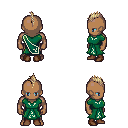
a pixel art fantasy rpg character, male body template, human, dark skin, sash dress, metal pants, white blonde mohawk hairstyle, brown shoes, four views (front, back, left, right), 2x2 character sprite sheet, small pixel art, hard edges, no anti-aliasing